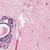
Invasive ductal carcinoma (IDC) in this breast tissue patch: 0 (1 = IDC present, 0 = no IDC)